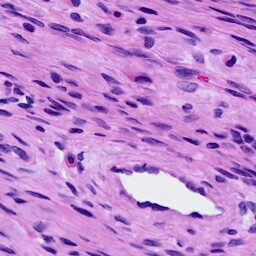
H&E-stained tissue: Cervix